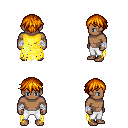
a pixel art fantasy rpg character, male body template, human, dark skin, yellow tattered cape, white pants, dark blonde short bangs hairstyle, white cloth bandages, four views (front, back, left, right), 2x2 character sprite sheet, small pixel art, hard edges, no anti-aliasing